Question: How to make this headline in the css? Preferably without flexbox.
Image:

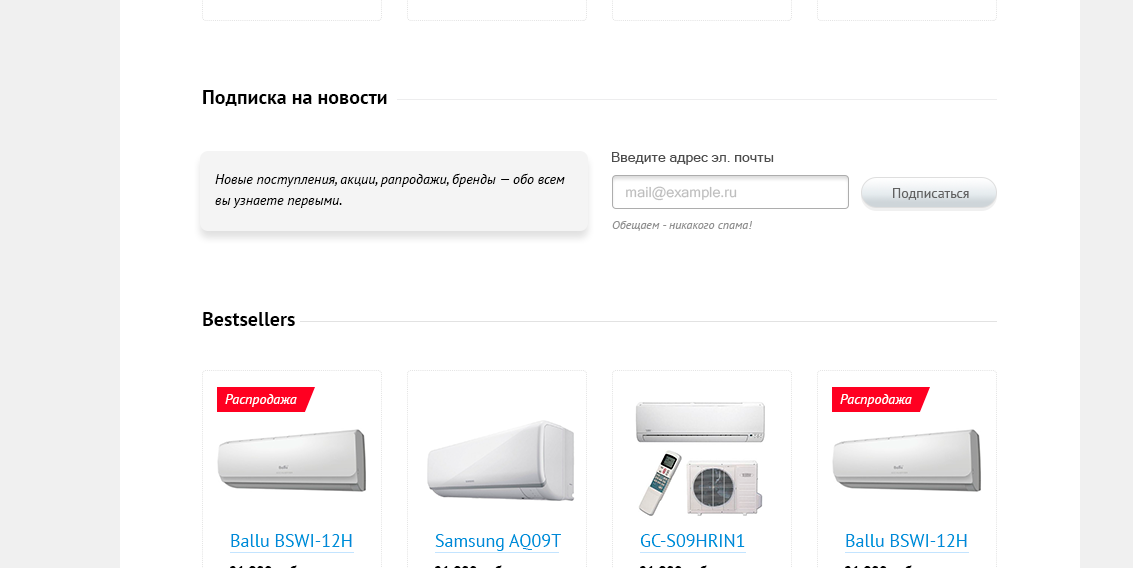
Answer: Although I would expect you to put some code and show us what you have tried, the following is one way to do it.
Essentially you create an 'after' pseudo element, give it a 1px height and a background color of your choice. Then you position it absolutely within it's parent heading element with a lower z-index.
There are possibly better ways of doing it, with flexbox too but I didn't mention that as per the question.
'''
.with-line {
position: relative;
}
.with-line span {
/*change it to match whatever background color you want.*/
background: white;
}
.with-line:after {
position: absolute;
left: 0;
right: 0;
content: "";
height: 1px;
background: #666;
top: 50%;
z-index: -1;
}
'''
'''
<h1 class="with-line"><span>Hello</span></h1>
'''